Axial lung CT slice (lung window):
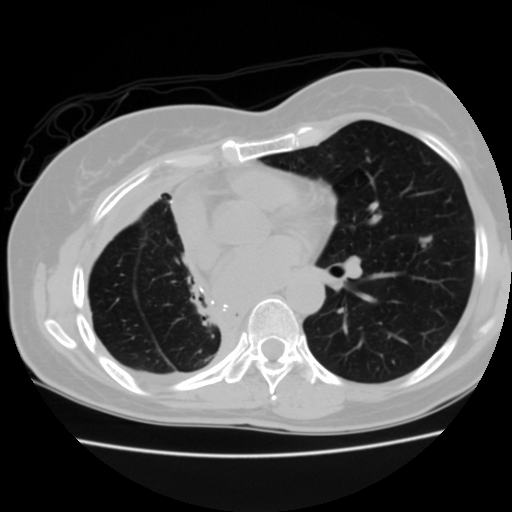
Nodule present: yes
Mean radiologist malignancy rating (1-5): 3.75